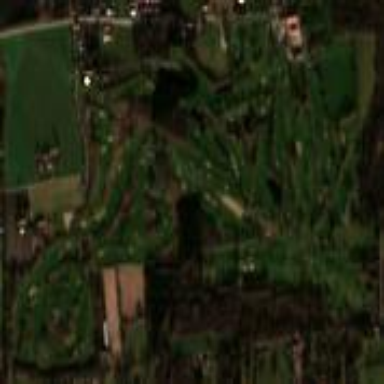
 perfect for leisure and sports activities."